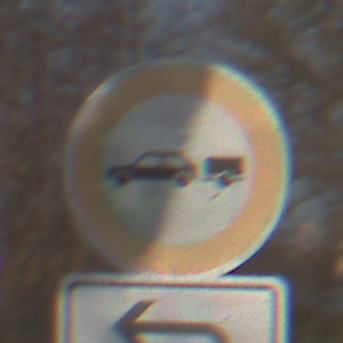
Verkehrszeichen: VerbotPersonenkraftwagenMitAnhaenger
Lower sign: RichtungsangabeDurchPfeile2
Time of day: MorningAfternoon
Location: Outdoor (Nature)
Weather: PartlyCloudy
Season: NotSpecified
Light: Natural